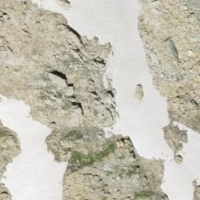
EUNIS habitat code: 48
Species observed at this site:
Prunella collaris